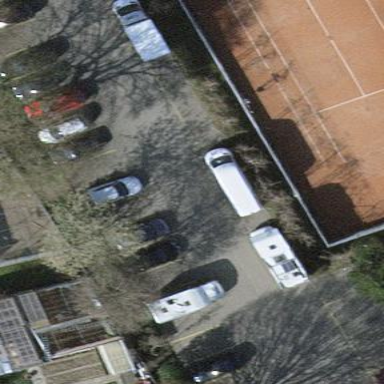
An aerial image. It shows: Parking area available.